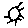
Label: sun